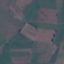
Land use / land cover: Pasture